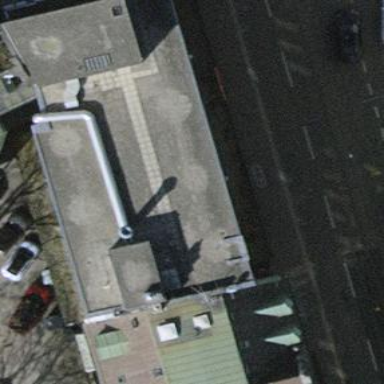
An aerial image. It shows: View of roof of building.